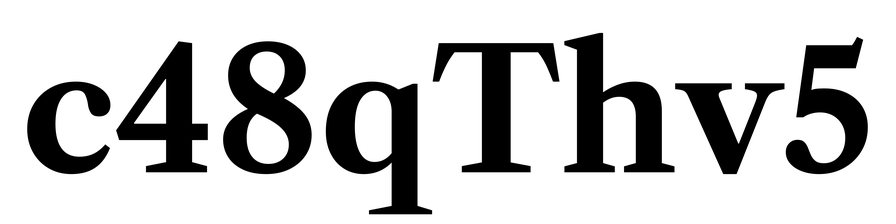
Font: LibreCaslonText_Bold